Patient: sex M, age 48
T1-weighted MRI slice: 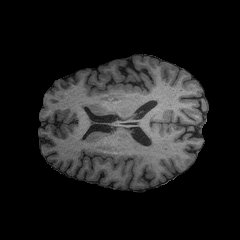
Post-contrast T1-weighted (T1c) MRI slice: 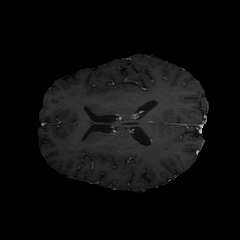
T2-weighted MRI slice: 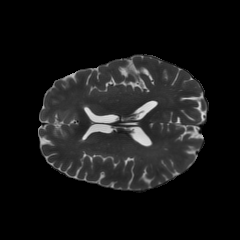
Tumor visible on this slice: no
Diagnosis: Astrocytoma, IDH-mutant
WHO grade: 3